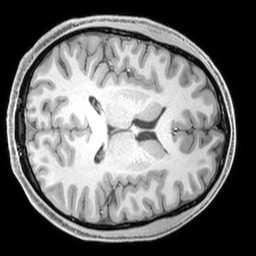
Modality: T1w
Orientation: axial
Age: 21
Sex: male
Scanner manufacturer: siemens
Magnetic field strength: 3 T
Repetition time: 2.3 s
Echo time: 0.00226 s